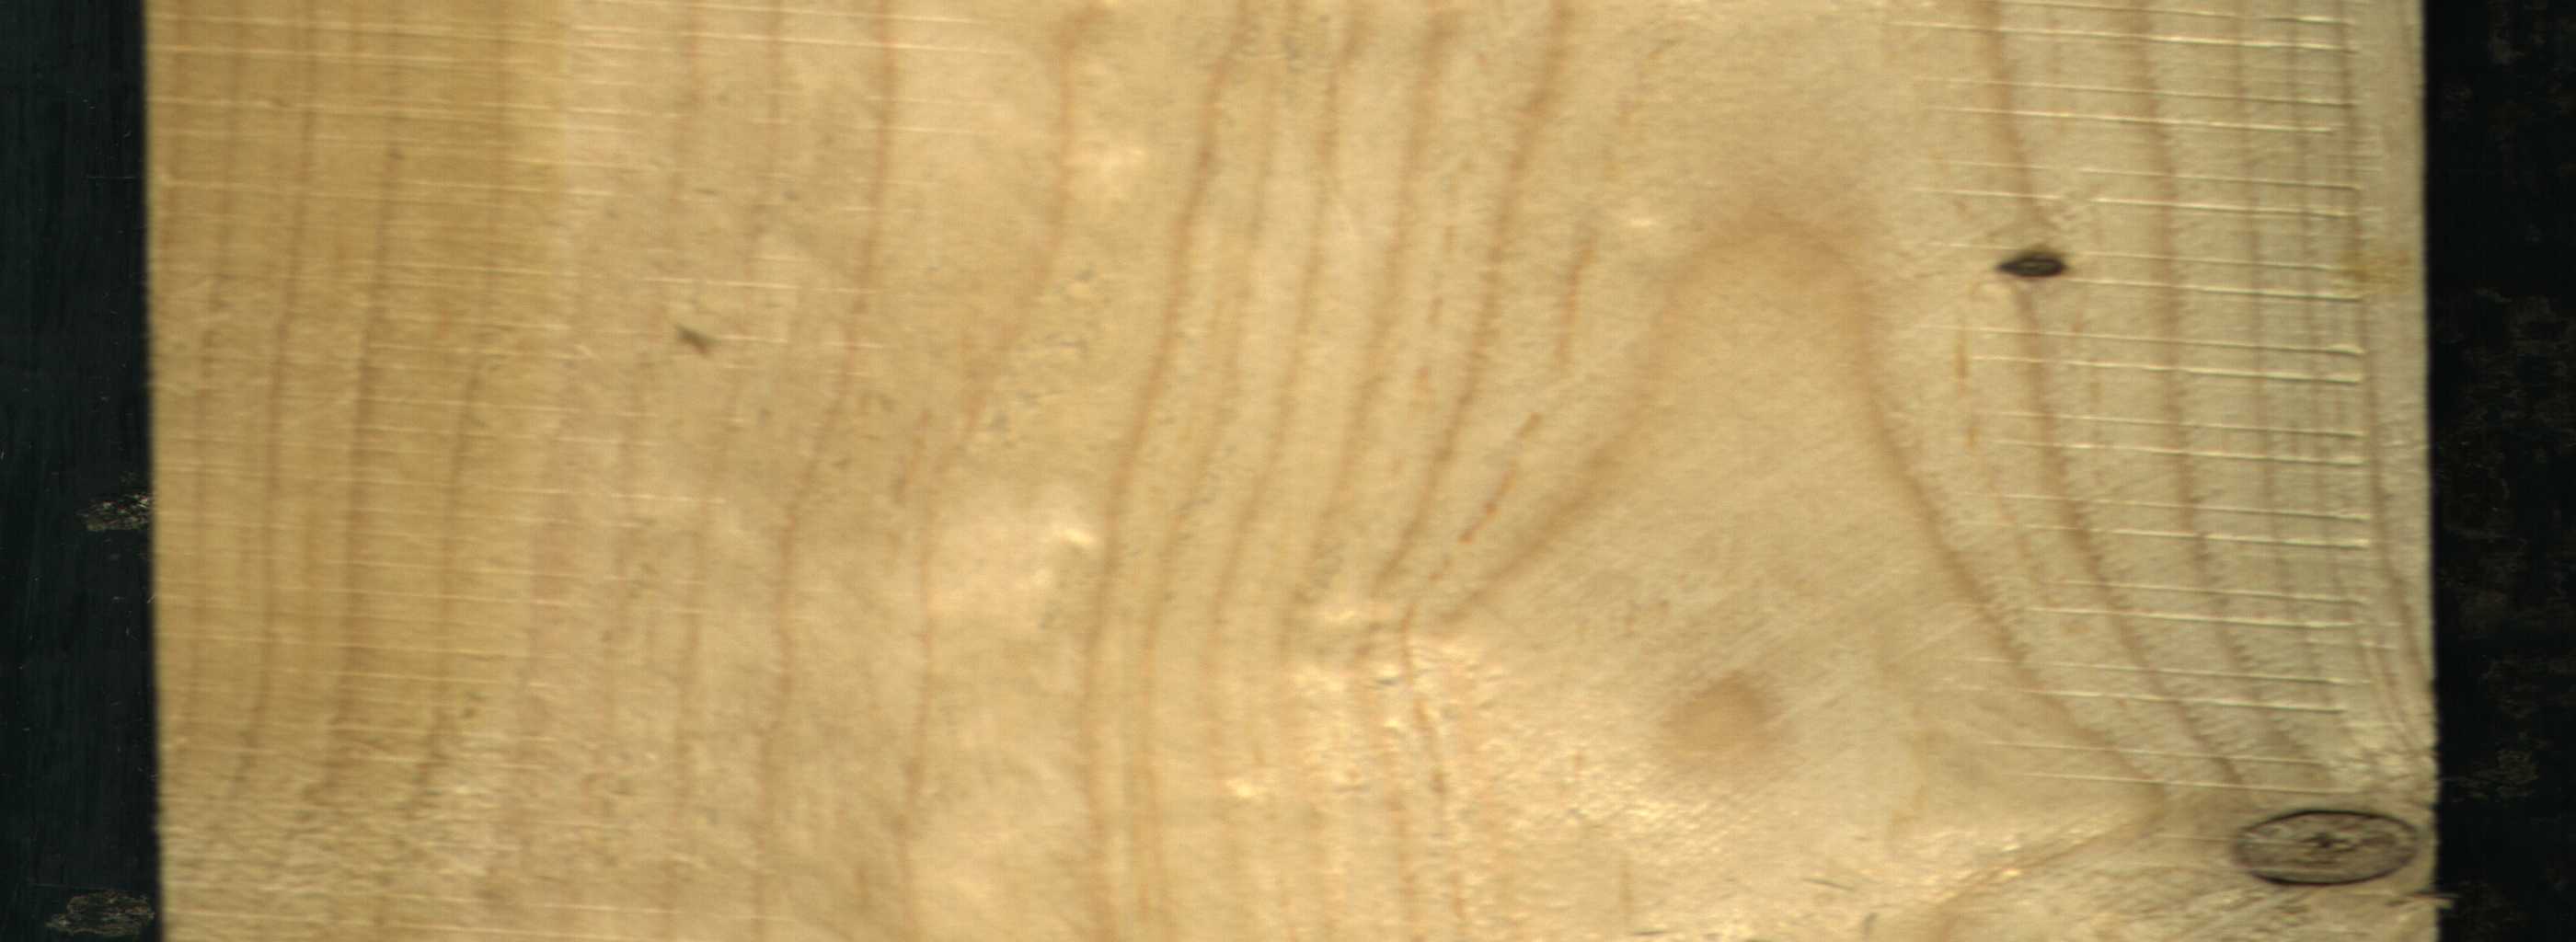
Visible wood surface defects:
Dead_Knot
Dead_Knot